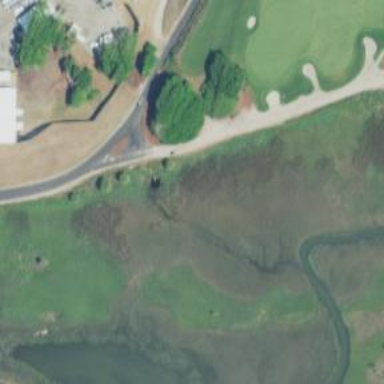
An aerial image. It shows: Path used for both walking and golf.